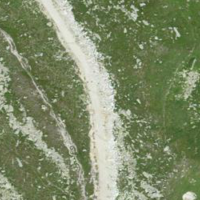
EUNIS habitat code: 31
Species observed at this site:
Arnica montana